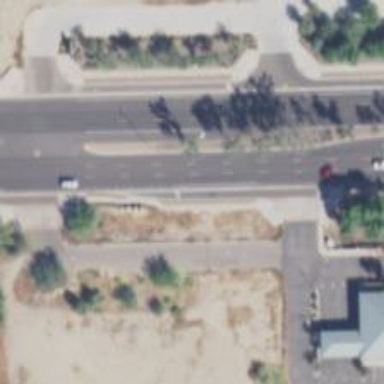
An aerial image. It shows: Secondary road with asphalt surface.